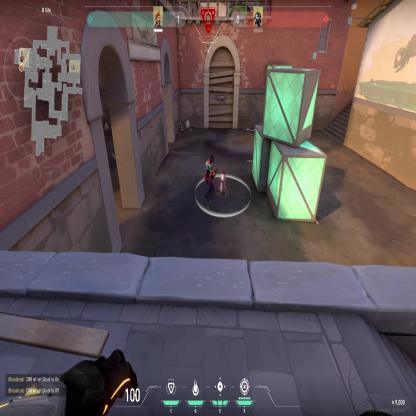
Label: planted spike ; enemy